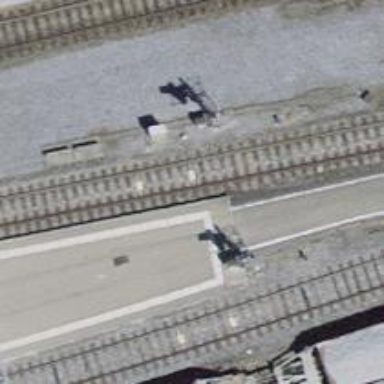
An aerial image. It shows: Railway signal.